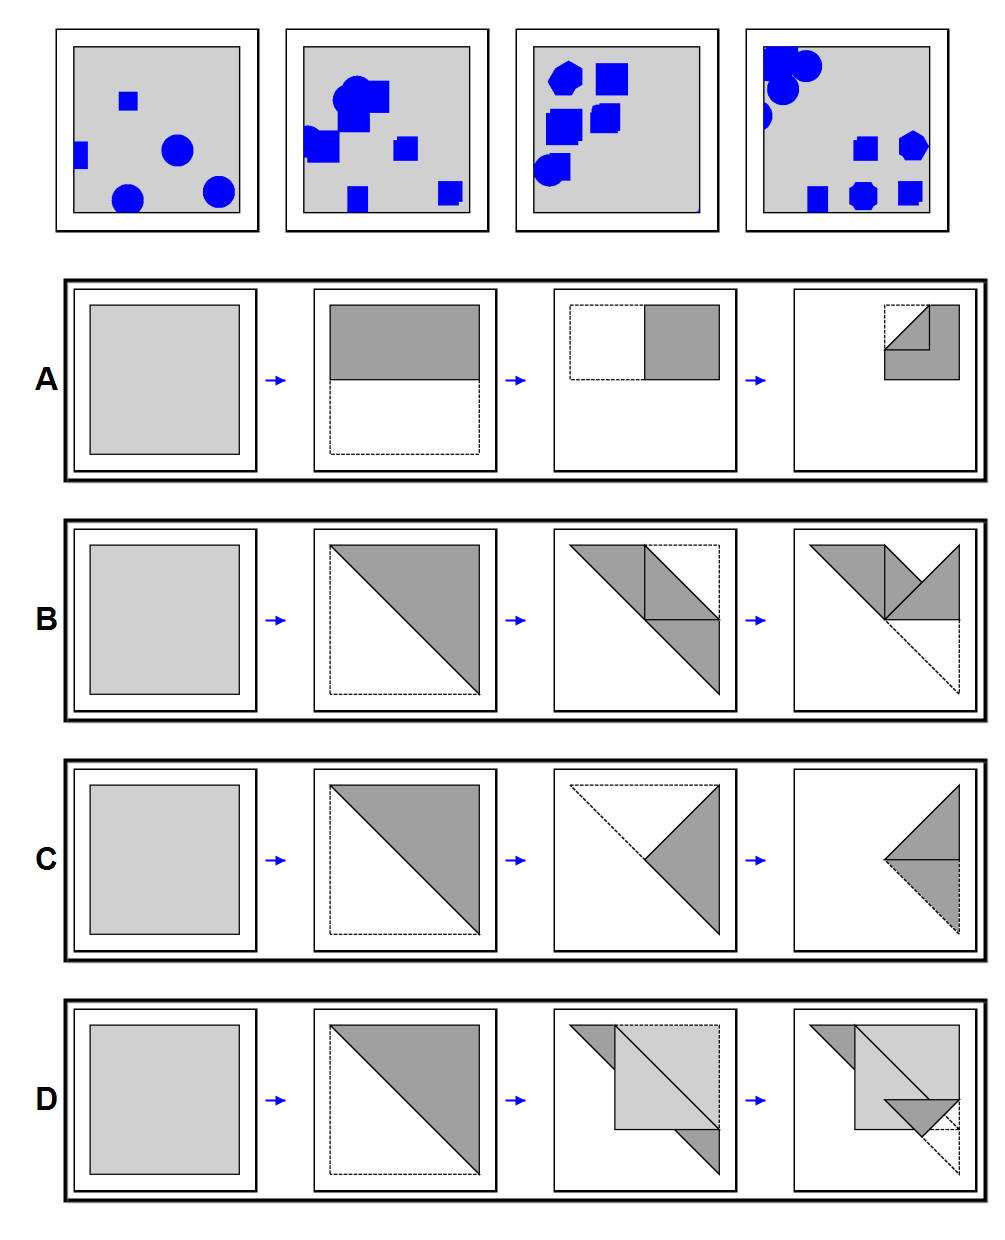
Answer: D